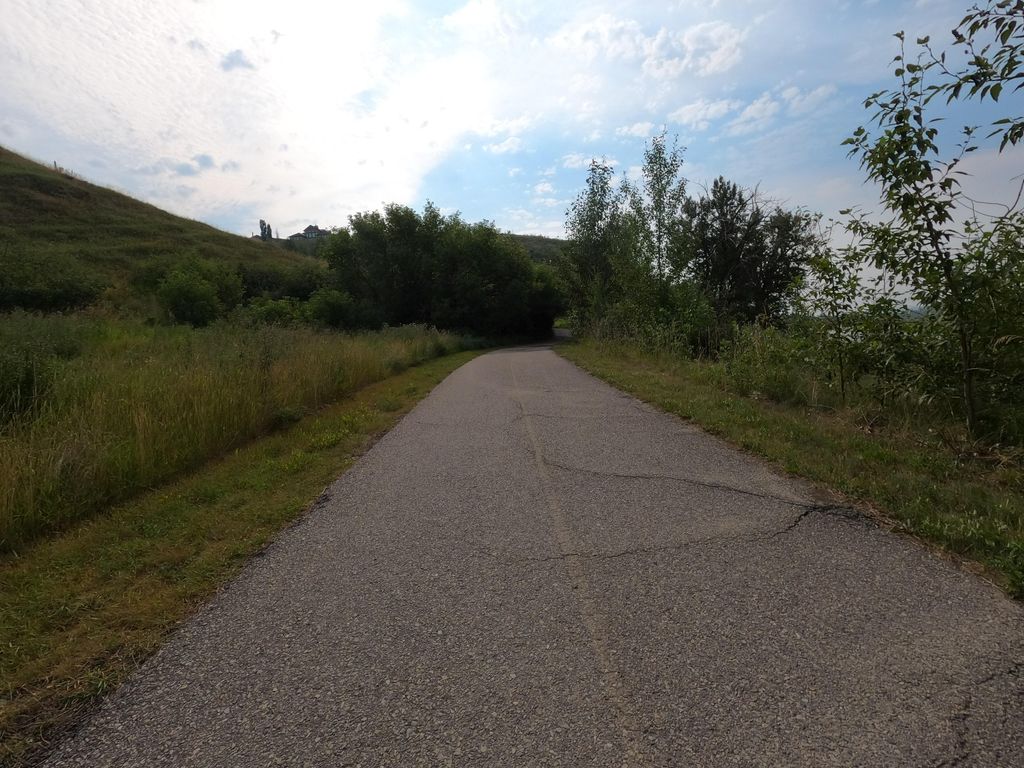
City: calgary